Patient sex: M
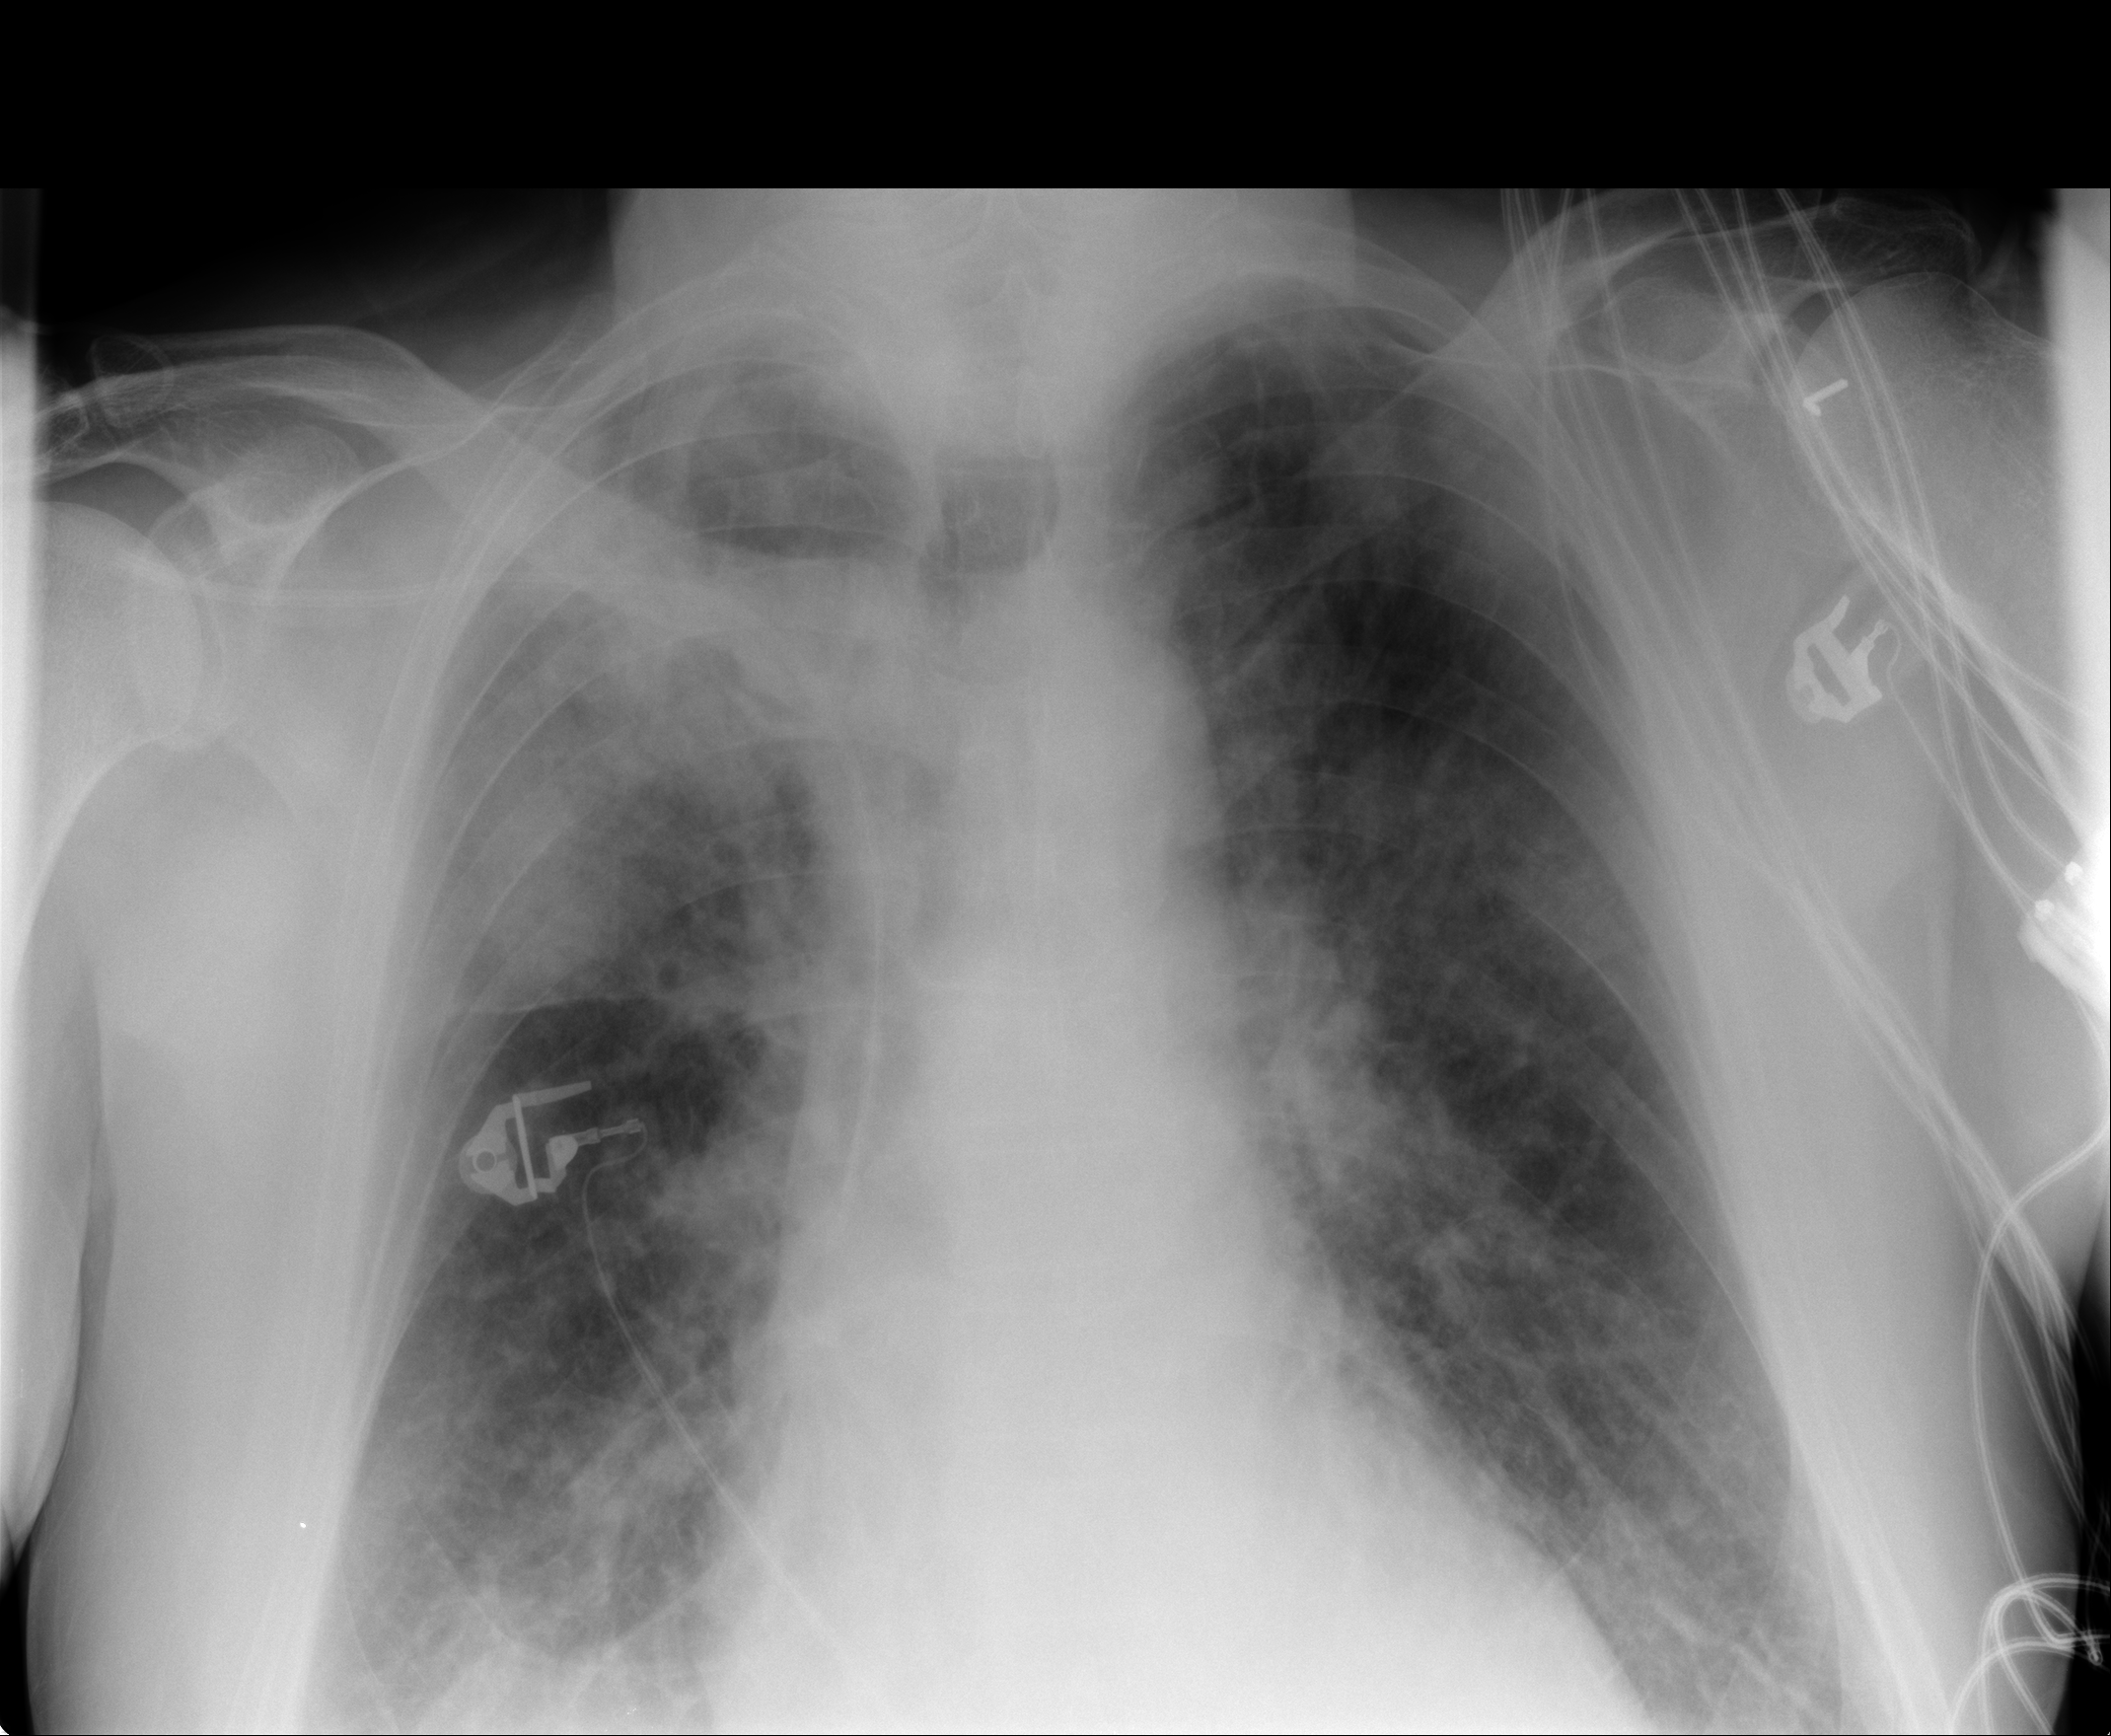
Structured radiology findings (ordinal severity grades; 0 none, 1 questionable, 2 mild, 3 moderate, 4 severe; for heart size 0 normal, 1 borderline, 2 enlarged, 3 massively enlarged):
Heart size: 2
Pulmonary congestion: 2
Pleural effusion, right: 0
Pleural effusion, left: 0
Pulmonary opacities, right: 3
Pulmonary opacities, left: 3
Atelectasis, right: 2
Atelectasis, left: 1